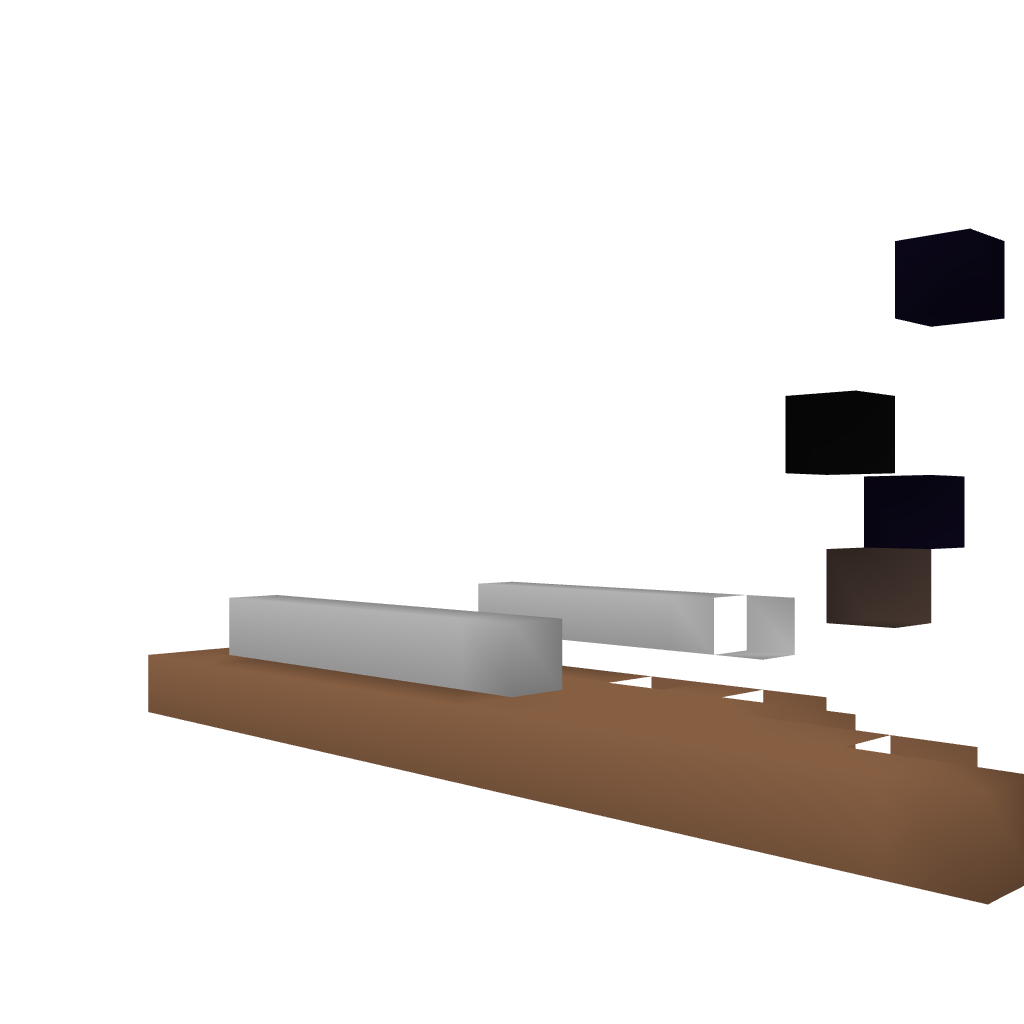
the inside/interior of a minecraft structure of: Throne with secret passage